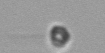
Label: nanoplankton_mix